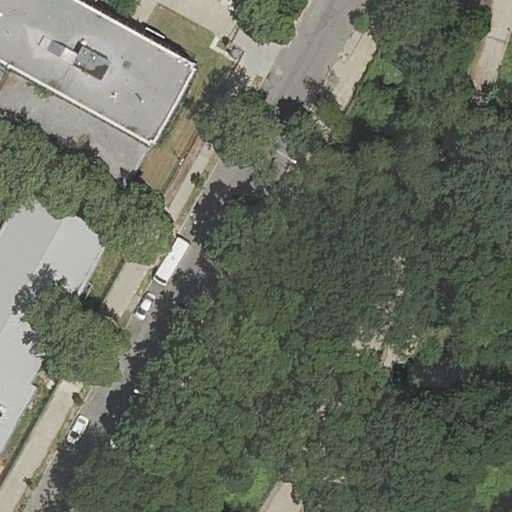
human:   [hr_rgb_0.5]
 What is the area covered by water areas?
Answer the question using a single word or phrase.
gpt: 0m2

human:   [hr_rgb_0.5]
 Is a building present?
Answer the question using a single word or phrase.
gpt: yes

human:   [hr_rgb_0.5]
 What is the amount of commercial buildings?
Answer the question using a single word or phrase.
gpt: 0

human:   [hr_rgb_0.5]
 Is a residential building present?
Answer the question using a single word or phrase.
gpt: yes

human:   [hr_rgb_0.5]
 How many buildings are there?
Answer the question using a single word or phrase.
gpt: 2

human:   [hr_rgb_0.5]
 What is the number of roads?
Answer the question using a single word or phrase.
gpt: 4

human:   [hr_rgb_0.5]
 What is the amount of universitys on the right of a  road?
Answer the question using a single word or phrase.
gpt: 0

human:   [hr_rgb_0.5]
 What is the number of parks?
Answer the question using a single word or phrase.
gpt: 1

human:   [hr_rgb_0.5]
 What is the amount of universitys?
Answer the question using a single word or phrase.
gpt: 1

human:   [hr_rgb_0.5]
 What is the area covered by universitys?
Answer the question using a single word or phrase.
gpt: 29m2

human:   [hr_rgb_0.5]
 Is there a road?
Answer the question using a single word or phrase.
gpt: yes

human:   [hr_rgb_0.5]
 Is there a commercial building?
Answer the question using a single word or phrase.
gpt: no

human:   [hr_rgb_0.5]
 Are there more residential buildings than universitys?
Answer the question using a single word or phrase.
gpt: yes

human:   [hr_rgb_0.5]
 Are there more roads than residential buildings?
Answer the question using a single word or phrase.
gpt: yes

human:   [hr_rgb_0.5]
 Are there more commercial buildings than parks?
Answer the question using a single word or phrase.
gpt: no

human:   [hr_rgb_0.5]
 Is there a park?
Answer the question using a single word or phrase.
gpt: yes

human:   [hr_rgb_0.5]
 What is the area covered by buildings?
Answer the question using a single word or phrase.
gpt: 1514m2

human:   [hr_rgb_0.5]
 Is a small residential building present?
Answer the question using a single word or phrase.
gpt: no

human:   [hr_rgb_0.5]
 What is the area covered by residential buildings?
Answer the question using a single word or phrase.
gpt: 1514m2

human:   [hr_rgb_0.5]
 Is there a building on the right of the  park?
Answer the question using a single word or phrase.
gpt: no

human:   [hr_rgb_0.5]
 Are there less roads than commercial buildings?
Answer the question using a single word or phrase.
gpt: no

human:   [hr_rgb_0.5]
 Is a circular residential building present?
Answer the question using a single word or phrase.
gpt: no

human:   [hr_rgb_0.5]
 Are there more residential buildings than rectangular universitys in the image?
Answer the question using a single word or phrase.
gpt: yes

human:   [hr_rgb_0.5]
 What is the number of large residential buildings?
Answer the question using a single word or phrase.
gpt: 2

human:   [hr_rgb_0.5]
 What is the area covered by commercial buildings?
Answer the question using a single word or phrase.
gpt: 0m2

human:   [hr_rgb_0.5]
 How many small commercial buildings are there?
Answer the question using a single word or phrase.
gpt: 0

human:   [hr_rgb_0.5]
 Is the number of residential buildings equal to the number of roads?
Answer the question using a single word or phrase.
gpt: no

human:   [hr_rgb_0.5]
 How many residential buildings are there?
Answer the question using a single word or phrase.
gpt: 2

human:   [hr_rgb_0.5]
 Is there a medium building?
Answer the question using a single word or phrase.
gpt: no

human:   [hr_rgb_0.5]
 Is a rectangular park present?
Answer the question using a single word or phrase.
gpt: yes

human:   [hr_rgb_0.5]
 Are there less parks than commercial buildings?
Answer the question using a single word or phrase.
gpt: no

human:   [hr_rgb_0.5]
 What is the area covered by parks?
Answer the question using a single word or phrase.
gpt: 4557m2

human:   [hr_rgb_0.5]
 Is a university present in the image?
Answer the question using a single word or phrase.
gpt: yes

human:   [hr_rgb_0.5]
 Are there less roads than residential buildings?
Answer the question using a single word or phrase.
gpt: no

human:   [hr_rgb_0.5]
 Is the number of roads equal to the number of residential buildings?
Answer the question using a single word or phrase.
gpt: no

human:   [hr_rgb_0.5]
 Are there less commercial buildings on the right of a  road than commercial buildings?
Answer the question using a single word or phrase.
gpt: no

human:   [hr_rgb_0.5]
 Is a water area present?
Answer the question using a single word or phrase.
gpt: no

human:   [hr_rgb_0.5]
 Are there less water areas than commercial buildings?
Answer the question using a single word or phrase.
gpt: no

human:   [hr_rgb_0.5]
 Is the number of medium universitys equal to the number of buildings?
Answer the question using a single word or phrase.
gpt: no

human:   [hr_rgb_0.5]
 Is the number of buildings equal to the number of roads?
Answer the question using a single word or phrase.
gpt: no

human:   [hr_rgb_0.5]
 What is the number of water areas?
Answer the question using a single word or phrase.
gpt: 0

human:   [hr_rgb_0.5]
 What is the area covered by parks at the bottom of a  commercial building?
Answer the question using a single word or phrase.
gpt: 0m2

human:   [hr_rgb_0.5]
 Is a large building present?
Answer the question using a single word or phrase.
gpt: yes

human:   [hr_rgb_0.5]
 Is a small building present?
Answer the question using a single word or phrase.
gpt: no

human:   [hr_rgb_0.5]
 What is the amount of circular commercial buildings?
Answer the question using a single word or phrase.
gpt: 0

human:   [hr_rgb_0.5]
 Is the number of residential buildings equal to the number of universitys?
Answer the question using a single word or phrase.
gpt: no

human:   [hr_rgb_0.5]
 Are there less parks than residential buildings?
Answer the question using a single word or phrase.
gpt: yes

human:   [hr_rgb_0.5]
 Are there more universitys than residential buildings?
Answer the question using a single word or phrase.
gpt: no

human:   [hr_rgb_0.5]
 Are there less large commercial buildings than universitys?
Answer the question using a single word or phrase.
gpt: yes

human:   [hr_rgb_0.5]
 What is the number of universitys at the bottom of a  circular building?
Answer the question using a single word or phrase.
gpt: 0

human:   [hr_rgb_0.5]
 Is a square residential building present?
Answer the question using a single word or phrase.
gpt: no

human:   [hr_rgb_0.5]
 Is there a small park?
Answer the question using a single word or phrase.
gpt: no

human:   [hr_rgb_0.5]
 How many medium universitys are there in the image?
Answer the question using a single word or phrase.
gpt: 0

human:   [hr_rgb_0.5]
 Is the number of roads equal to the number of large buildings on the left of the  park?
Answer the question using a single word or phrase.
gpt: no

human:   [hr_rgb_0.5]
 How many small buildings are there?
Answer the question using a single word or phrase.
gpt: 0

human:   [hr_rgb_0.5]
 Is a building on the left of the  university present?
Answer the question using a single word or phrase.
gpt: no

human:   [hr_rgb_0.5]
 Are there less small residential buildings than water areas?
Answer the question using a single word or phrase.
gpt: no

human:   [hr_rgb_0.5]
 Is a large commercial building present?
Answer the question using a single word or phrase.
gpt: no

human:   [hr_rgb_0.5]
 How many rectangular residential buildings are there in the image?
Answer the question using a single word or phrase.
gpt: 1

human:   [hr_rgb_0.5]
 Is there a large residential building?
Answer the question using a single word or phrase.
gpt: yes

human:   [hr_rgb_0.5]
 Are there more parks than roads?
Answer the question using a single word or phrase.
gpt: no

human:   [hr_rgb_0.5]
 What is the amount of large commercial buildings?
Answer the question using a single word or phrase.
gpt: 0

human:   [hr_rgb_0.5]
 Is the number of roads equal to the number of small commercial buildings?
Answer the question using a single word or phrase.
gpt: no

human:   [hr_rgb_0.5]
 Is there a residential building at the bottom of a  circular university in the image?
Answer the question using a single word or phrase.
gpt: no